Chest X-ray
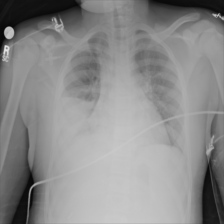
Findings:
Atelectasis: negative
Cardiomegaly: negative
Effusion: negative
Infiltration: negative
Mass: negative
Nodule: negative
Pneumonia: negative
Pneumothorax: negative
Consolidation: negative
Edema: negative
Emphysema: negative
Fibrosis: negative
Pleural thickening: negative
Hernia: negative